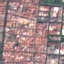
Land use / land cover: Residential